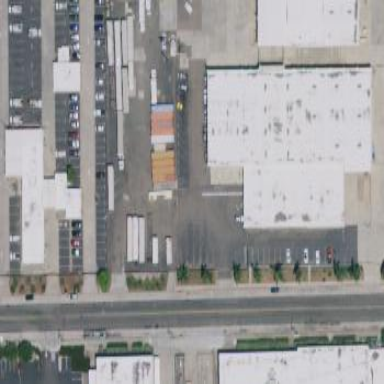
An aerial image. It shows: Industrial building.